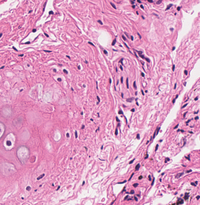
Tumor epithelial tissue: no
Tumor-associated stroma tissue: yes
Normal tissue: no